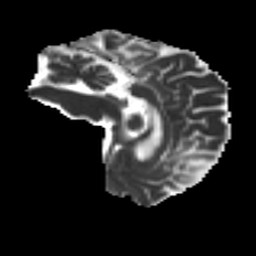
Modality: MD
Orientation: sagittal
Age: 65
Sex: female
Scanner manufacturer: ge
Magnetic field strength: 3 T
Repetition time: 7.8 s
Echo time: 0.0606 s